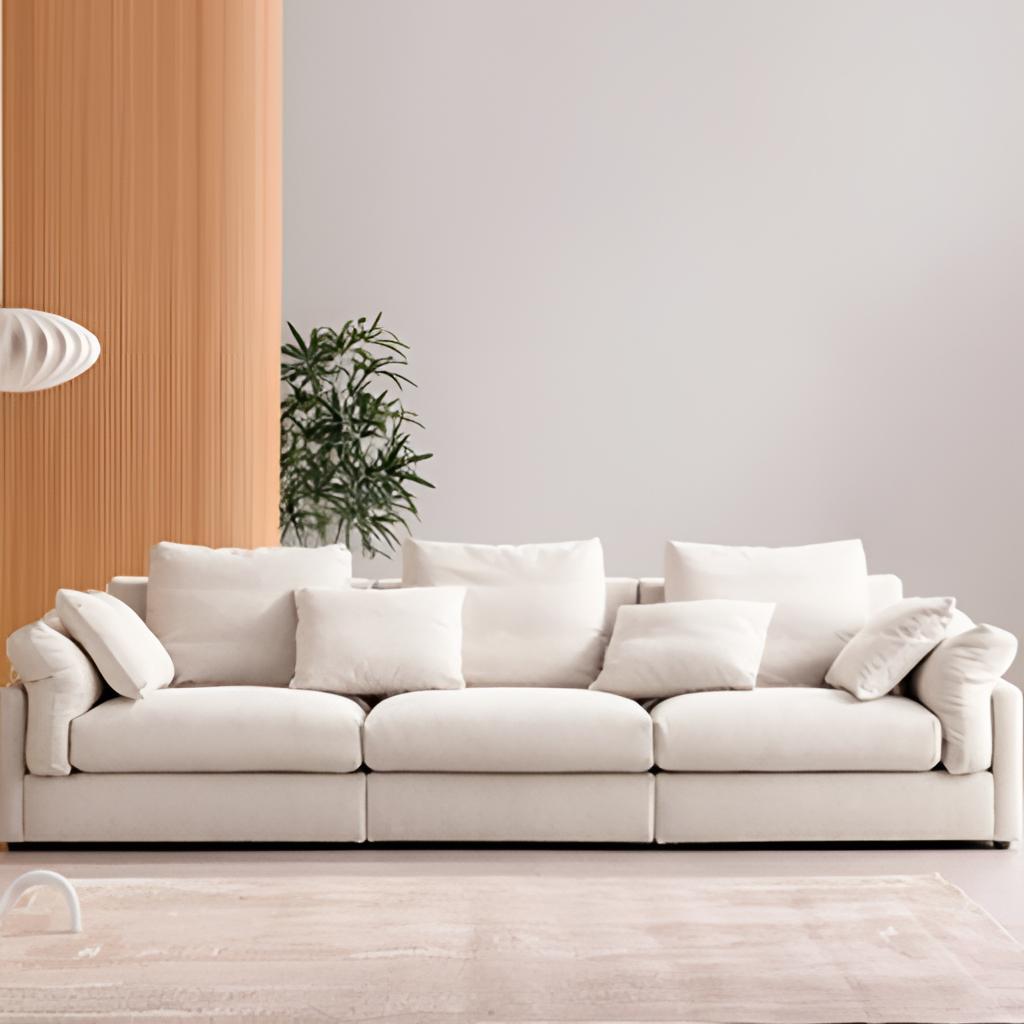
fabric sofa, living room, minimalist, carpet flooring, with solid pattern, orange and white panel wallpaper, with vertical two tone pattern